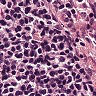
Metastatic tissue present: no